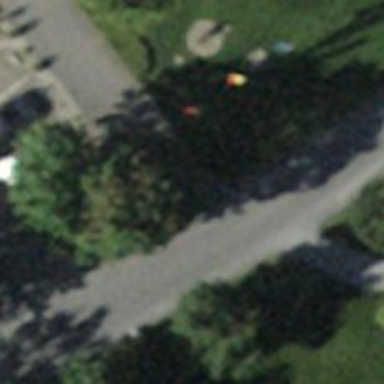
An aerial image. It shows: Designated golf cartpath for service vehicles.